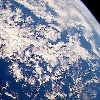
Label: cloud